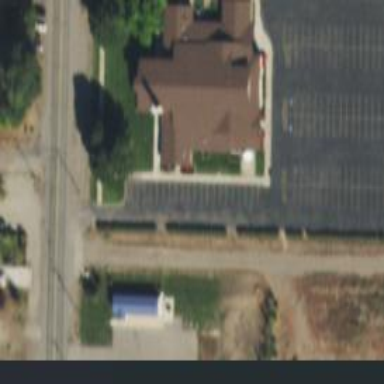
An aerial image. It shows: Beautiful church building.